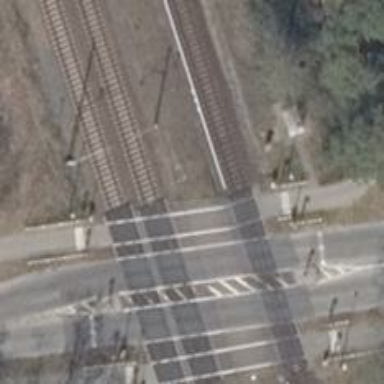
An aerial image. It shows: Level railway crossing with lights and barriers. The crossing also has saltire markings.